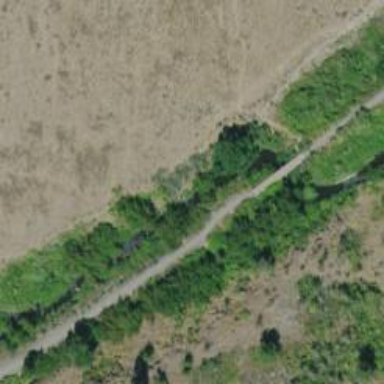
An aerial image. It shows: Path that crosses abandoned railway on bridge.